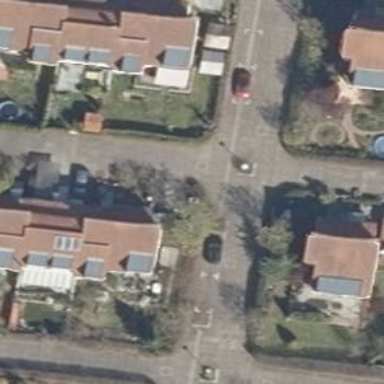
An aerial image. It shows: Living street.